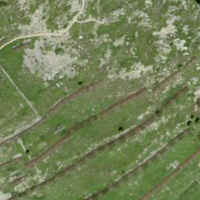
EUNIS habitat code: 26
Species observed at this site:
Oreojuncus trifidus